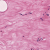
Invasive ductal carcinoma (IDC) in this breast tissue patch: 0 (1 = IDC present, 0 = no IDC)